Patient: sex M, age 64
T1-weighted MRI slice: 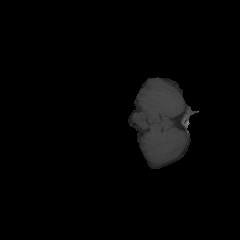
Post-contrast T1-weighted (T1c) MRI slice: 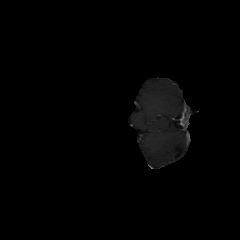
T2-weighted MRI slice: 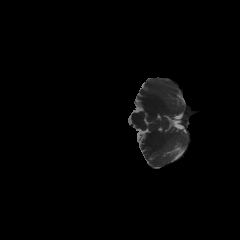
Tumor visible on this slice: no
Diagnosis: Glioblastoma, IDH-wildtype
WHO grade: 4